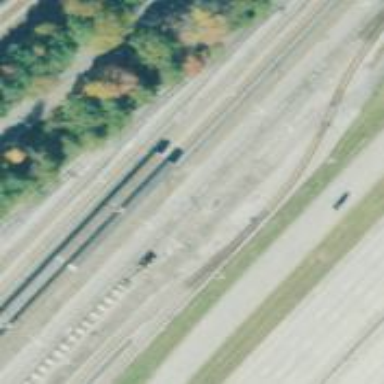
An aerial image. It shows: Electrified rail passing through service yard.